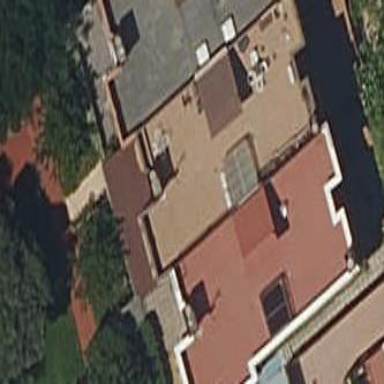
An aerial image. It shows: Terrace building.